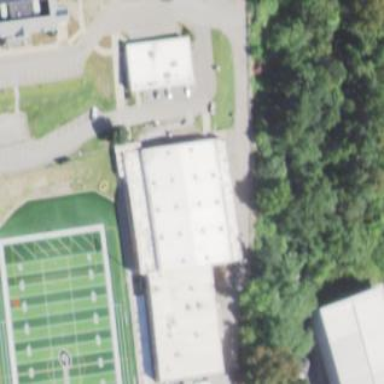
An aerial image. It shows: Sports center building designed for basketball.